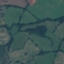
Label: Pasture